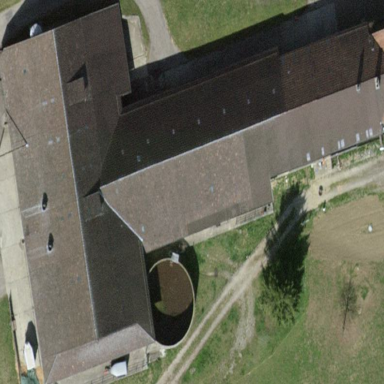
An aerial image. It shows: Barn.